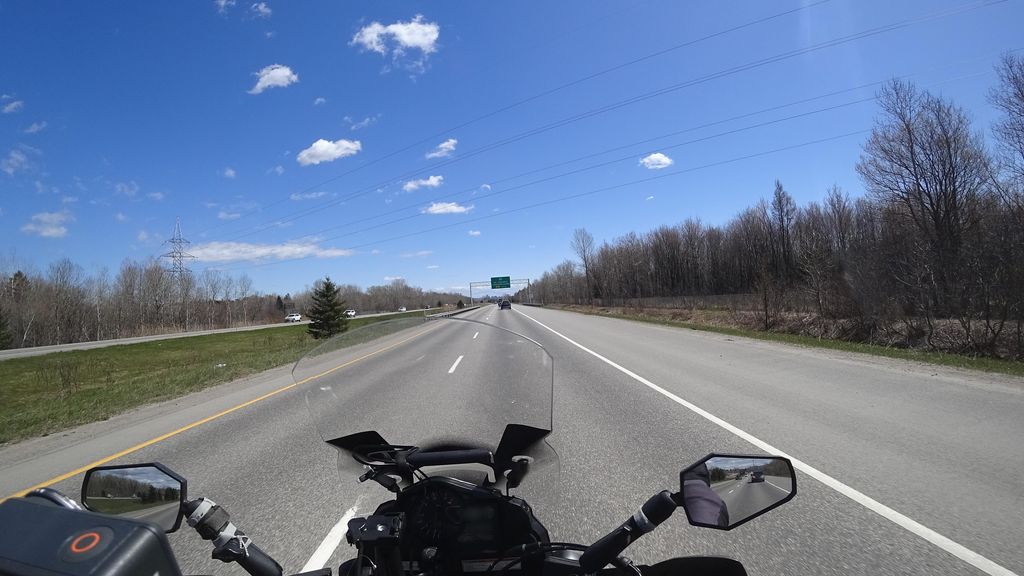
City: quebec_city